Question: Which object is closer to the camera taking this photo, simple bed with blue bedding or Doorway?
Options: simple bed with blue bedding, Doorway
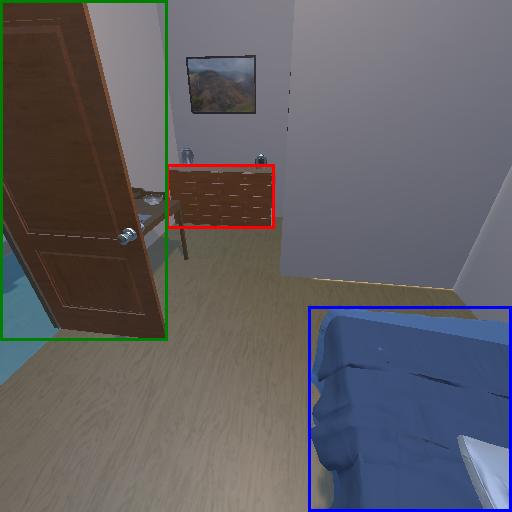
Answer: simple bed with blue bedding